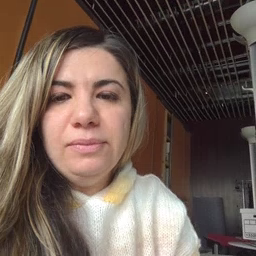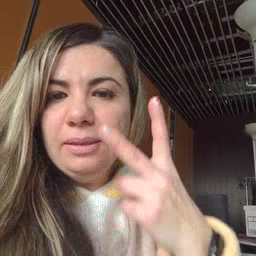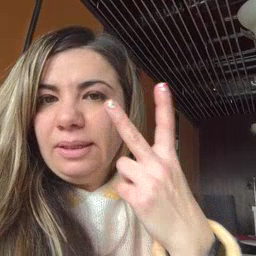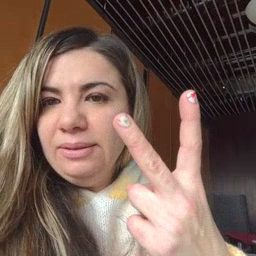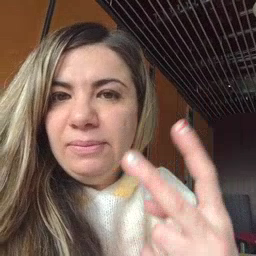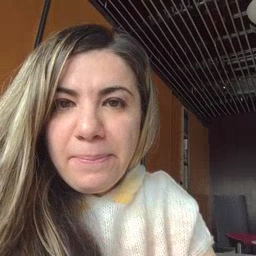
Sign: see